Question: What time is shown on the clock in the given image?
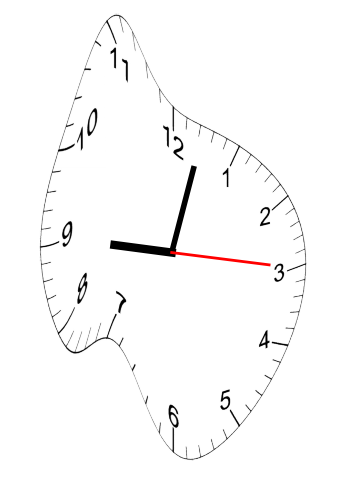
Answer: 09:02:15